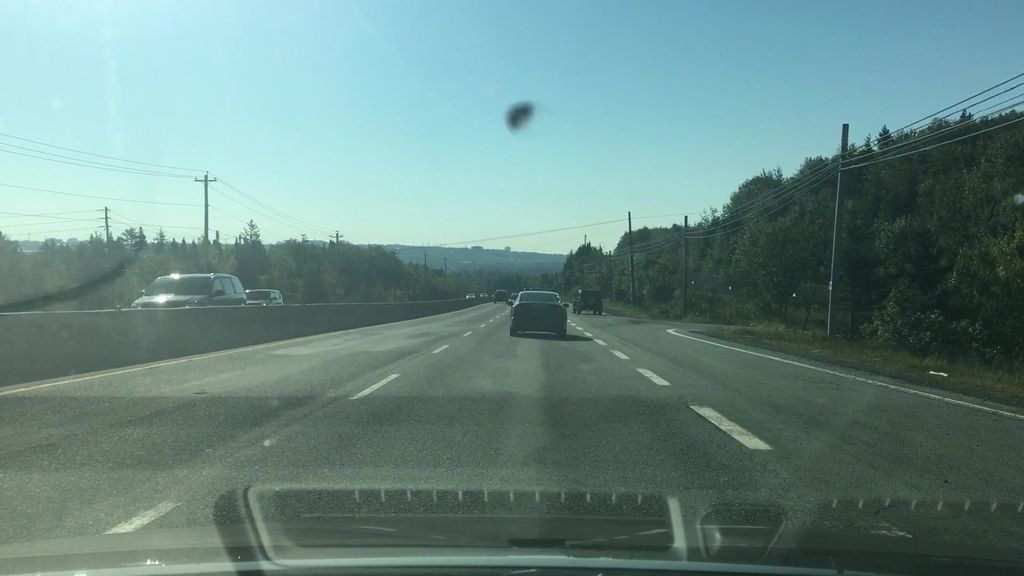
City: halifax